Interaction volume radius: 5 \u00c5
Interaction volume height: 35 \u00c5
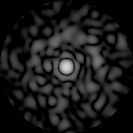
Disorder parameter: 0.8405